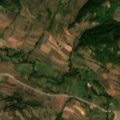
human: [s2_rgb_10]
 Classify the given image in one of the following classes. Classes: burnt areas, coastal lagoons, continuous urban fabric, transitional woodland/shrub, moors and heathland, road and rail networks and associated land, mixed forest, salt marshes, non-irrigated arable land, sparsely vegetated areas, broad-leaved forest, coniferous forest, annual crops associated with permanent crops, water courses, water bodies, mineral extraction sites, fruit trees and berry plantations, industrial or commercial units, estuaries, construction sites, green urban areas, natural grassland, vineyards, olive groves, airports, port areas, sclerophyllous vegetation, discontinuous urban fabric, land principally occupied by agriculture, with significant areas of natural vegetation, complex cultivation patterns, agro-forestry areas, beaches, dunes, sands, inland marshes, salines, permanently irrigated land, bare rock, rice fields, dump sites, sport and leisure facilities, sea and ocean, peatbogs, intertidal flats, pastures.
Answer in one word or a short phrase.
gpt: complex cultivation patterns, land principally occupied by agriculture, with significant areas of natural vegetation, broad-leaved forest